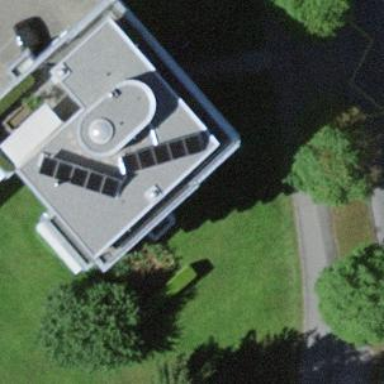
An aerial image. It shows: Solar photovoltaic panel generator.